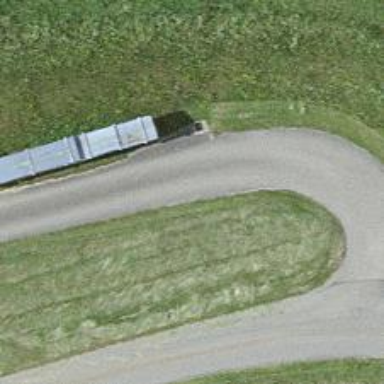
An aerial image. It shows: Track with grade 1 quality.